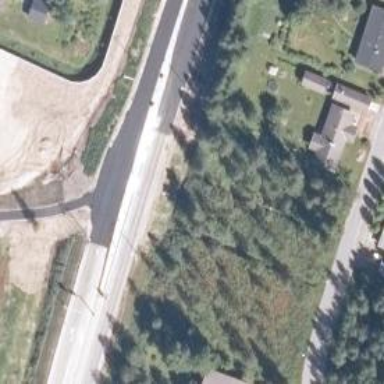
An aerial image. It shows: Asphalt road classified as trunk highway.